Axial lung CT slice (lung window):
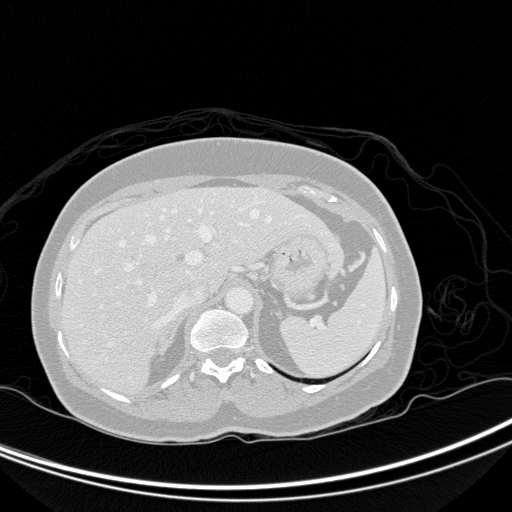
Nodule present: no